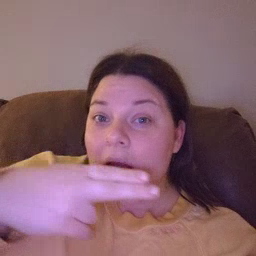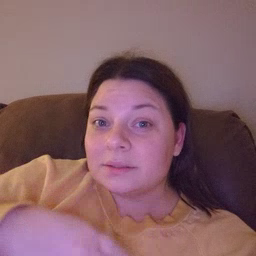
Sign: cut